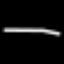
Label: line